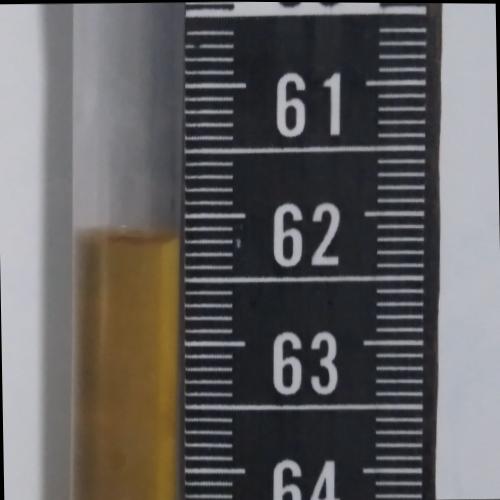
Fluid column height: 62.2 cm